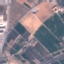
Label: PermanentCrop